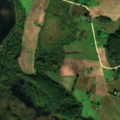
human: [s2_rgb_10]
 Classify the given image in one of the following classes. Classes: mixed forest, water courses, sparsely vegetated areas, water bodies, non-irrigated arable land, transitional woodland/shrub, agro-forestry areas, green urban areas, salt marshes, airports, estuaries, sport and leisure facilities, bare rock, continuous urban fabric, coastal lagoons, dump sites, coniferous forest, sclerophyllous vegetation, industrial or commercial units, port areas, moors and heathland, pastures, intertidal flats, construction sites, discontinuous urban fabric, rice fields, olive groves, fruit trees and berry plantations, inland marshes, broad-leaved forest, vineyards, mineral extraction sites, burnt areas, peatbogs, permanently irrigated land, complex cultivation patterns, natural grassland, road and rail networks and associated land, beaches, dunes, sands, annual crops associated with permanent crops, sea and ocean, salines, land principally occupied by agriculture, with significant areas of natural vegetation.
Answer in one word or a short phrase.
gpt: non-irrigated arable land, complex cultivation patterns, broad-leaved forest, inland marshes, water bodies